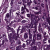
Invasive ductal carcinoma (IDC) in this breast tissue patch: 1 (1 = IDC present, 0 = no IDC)